Question: I am trying to find out what's the best way to display a GUI for a windows application? (I wouldn't mind cross-platform compatibility but windows is enough for now ;) )
I tried using DirectX but the problem with DX is, that you are forced to either use textured quads or render shapes other than quads or triangles with a lot of vertices... I'd prefer NOT to use bitmaps due to the limited resolution. Also a problem with DirectX is, that it doesnt run on systems without a compatible graphics card...
I don't want to use any librarys like Qt or such... I want to do it by myself, I just don't know where to start... Basicly what I'd like to have as a result is something like the GUI of NI's Traktor... (picture below) I have noticed that Traktor runs basicly everywhere (so I think it does not rely on GPU). Any suggestions?

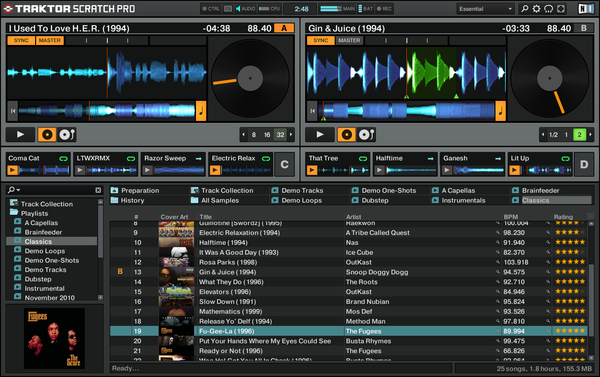
Answer: You could do all your drawing in 'WM_PAINT'
Use 'BeginPaint'
Create your object
'SelectObject'
Draw your stuff or what ever
Then 'DeleteObject'
You can even make a colour Transparent
If you want to draw your GUI in a different shap
Use 'SetLayeredWindowAttributes' set the colour that you want transparent
Also look up Custom Draw
There are alot of examples out there